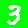
Digit: 3